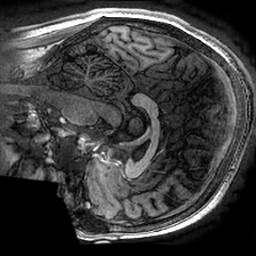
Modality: T1w
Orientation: sagittal
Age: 24
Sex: female
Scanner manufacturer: ge
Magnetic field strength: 3 T
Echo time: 0.002736 s